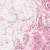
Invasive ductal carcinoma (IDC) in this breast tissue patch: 0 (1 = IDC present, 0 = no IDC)